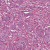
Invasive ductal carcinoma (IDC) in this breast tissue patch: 1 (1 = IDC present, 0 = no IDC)